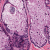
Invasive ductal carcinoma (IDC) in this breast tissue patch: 0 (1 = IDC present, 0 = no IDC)